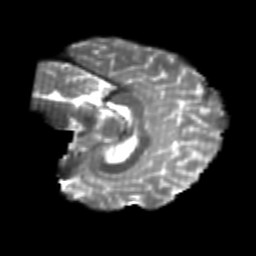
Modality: T2w
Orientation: sagittal
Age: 24
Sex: female
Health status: healthy
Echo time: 0.074 s